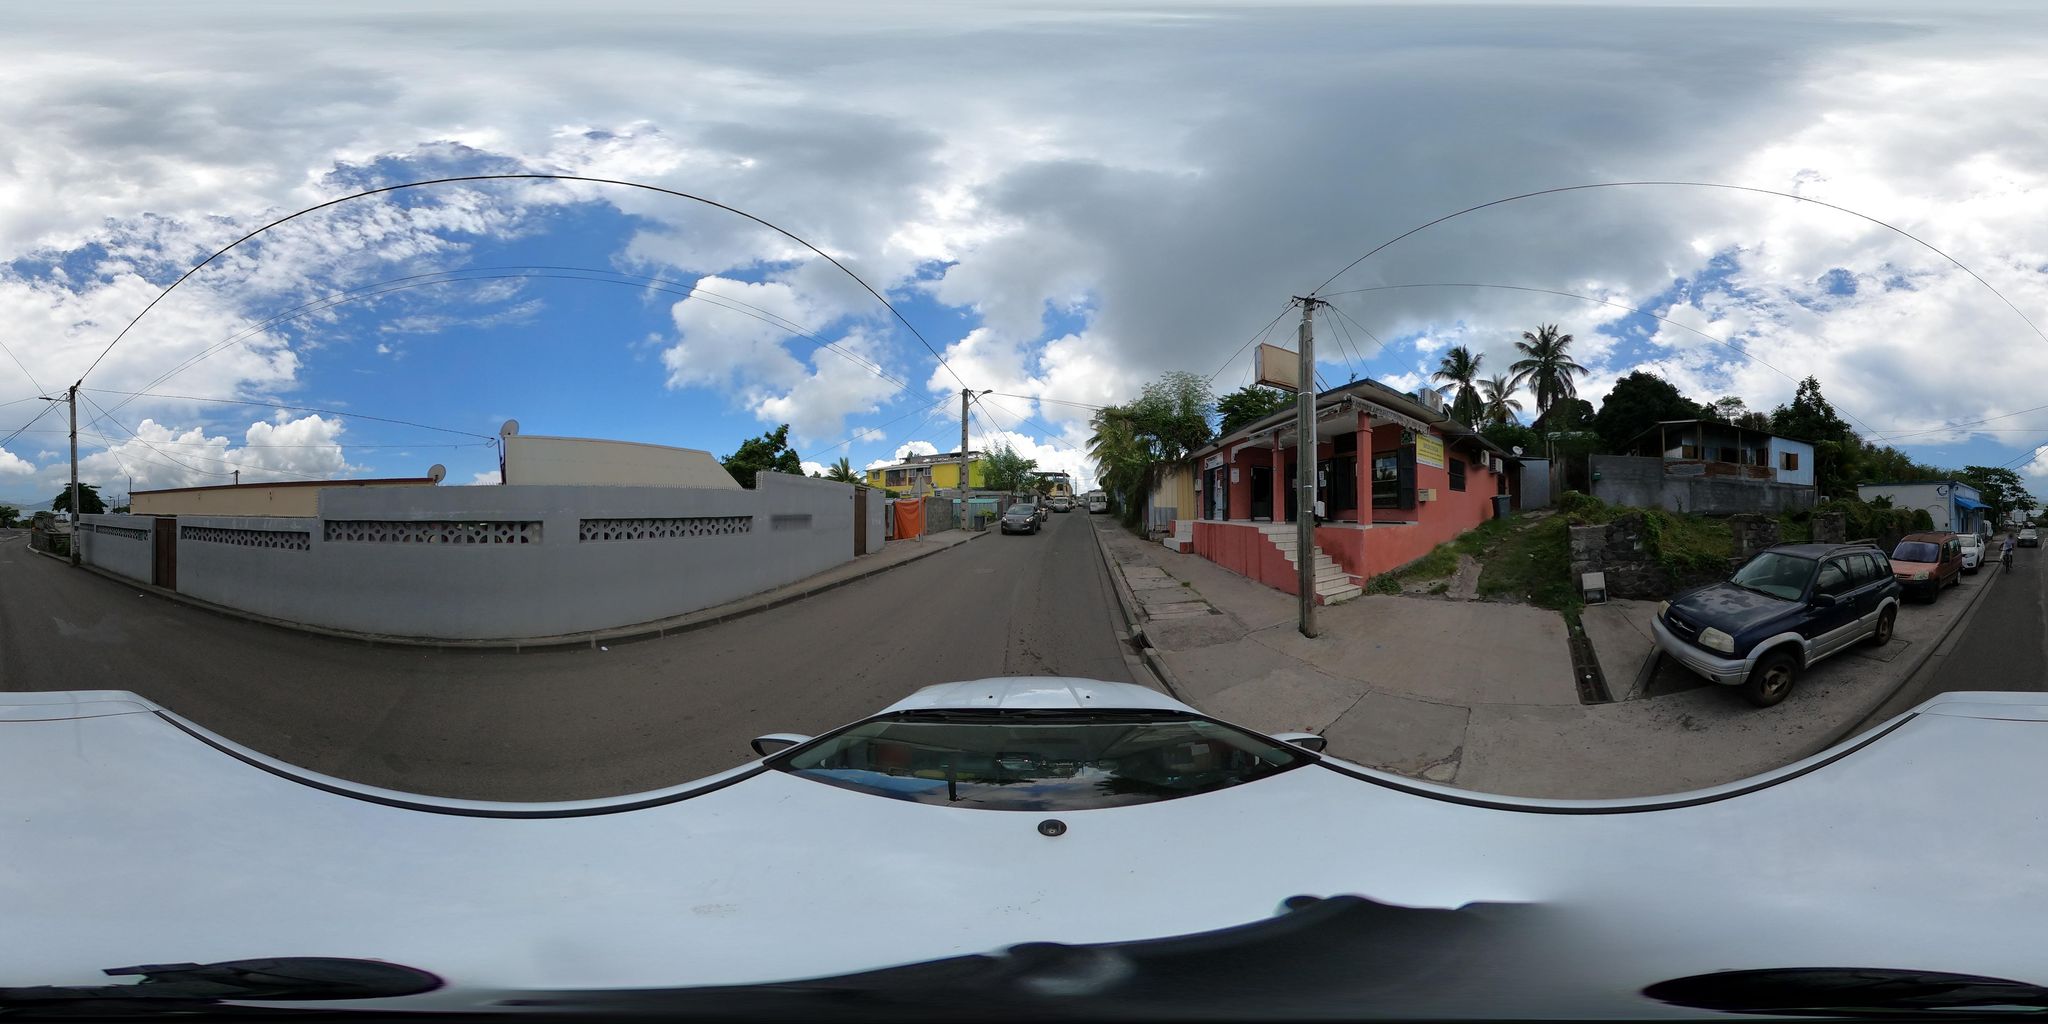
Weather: clear
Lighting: day
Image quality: good
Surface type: cycling surface
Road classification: secondary
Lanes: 2.0
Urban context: dense urban cluster
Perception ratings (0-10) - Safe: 1.47, Lively: 6.23, Beautiful: 3.67, Boring: 4.05, Depressing: 3.75, Wealthy: 3.62